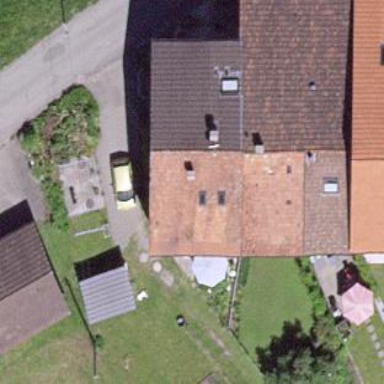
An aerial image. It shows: Terrace building.